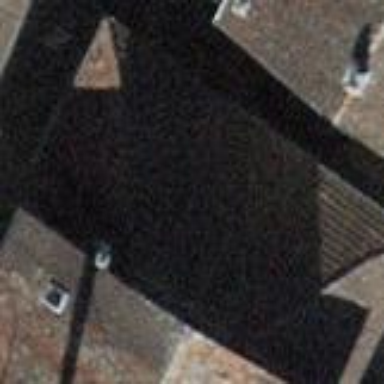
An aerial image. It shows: Hipped roof house.